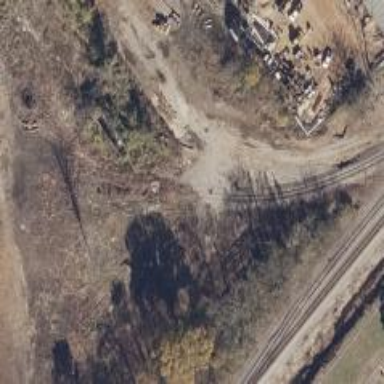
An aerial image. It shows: Disused railway.